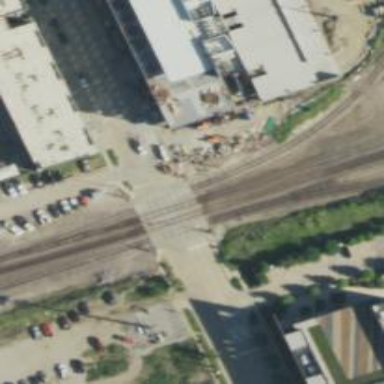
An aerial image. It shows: Crossing for the railway.